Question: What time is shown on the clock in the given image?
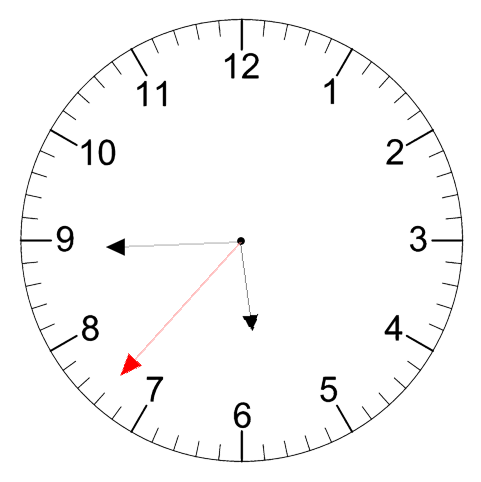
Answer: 05:44:37